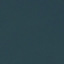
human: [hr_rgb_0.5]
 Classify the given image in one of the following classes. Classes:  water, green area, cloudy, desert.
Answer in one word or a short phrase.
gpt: water